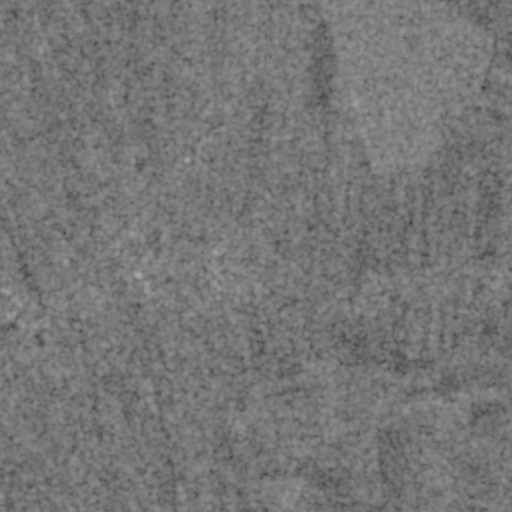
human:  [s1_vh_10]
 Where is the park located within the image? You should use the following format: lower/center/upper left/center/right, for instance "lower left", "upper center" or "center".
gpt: The park is located in the lower left of the image.
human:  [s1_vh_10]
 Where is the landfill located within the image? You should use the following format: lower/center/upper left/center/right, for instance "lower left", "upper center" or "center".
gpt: There is no landfill in the image.

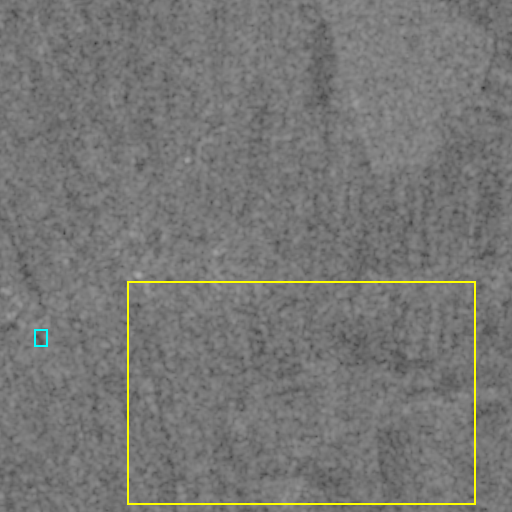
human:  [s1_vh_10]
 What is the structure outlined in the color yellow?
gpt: The structure outlined in yellow is a crop field.
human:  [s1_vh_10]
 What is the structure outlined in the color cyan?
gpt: The structure outlined in cyan is a park.
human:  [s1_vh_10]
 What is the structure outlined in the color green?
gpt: There is no green outline.